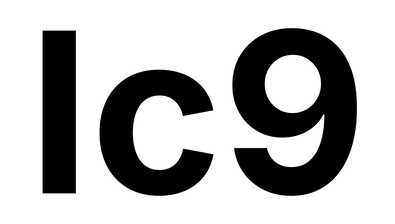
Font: Inter_Bold